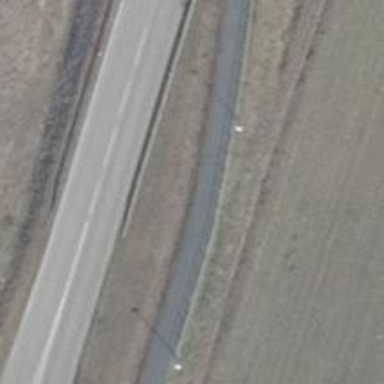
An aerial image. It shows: Asphalt path.